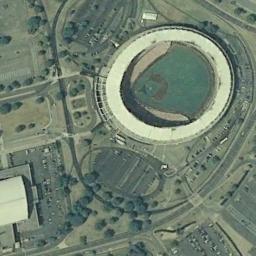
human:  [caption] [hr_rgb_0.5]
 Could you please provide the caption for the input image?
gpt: The circular stadium was built in the middle of a large lawn and building .

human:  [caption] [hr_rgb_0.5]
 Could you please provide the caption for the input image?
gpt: There are many roads around the  stadium .

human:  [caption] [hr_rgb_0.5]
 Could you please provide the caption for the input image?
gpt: The stadium is on the grass next to some trees .

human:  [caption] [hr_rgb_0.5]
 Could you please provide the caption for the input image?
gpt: The stadium looks like an oval and is surrounded by a blue roof .

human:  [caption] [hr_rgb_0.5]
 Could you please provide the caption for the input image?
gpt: There are some green bushes beside the stadium .